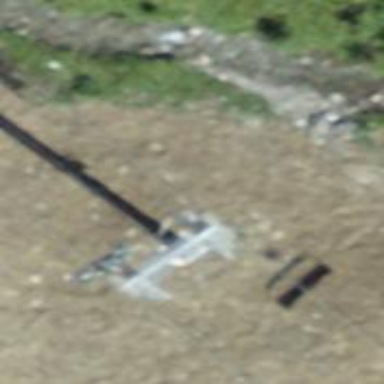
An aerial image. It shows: Chair lift captured from aerial perspective.